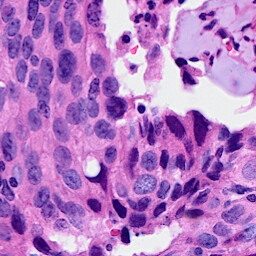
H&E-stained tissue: Breast